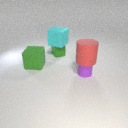
large cyan rubber cube above small green metal cube